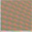
Piece: xx